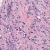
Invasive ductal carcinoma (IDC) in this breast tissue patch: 1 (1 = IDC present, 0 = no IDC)